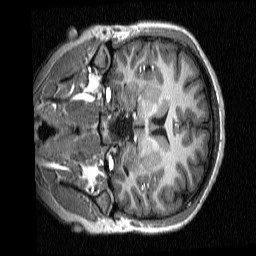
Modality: T1w
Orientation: coronal